Question:
Can someone help me figure out how to fix the slow admin-ajax.php problem? Sorry I'm new to wordpress.
I understand it could be related to the wpbakery (visual composer) plugin used to build the site. But I've disabled plugins one by one and can't figure out the cause.
EDIT: I've used Heartbeat API Plugin as well to no avail.
Thanks in advance.
<URL>
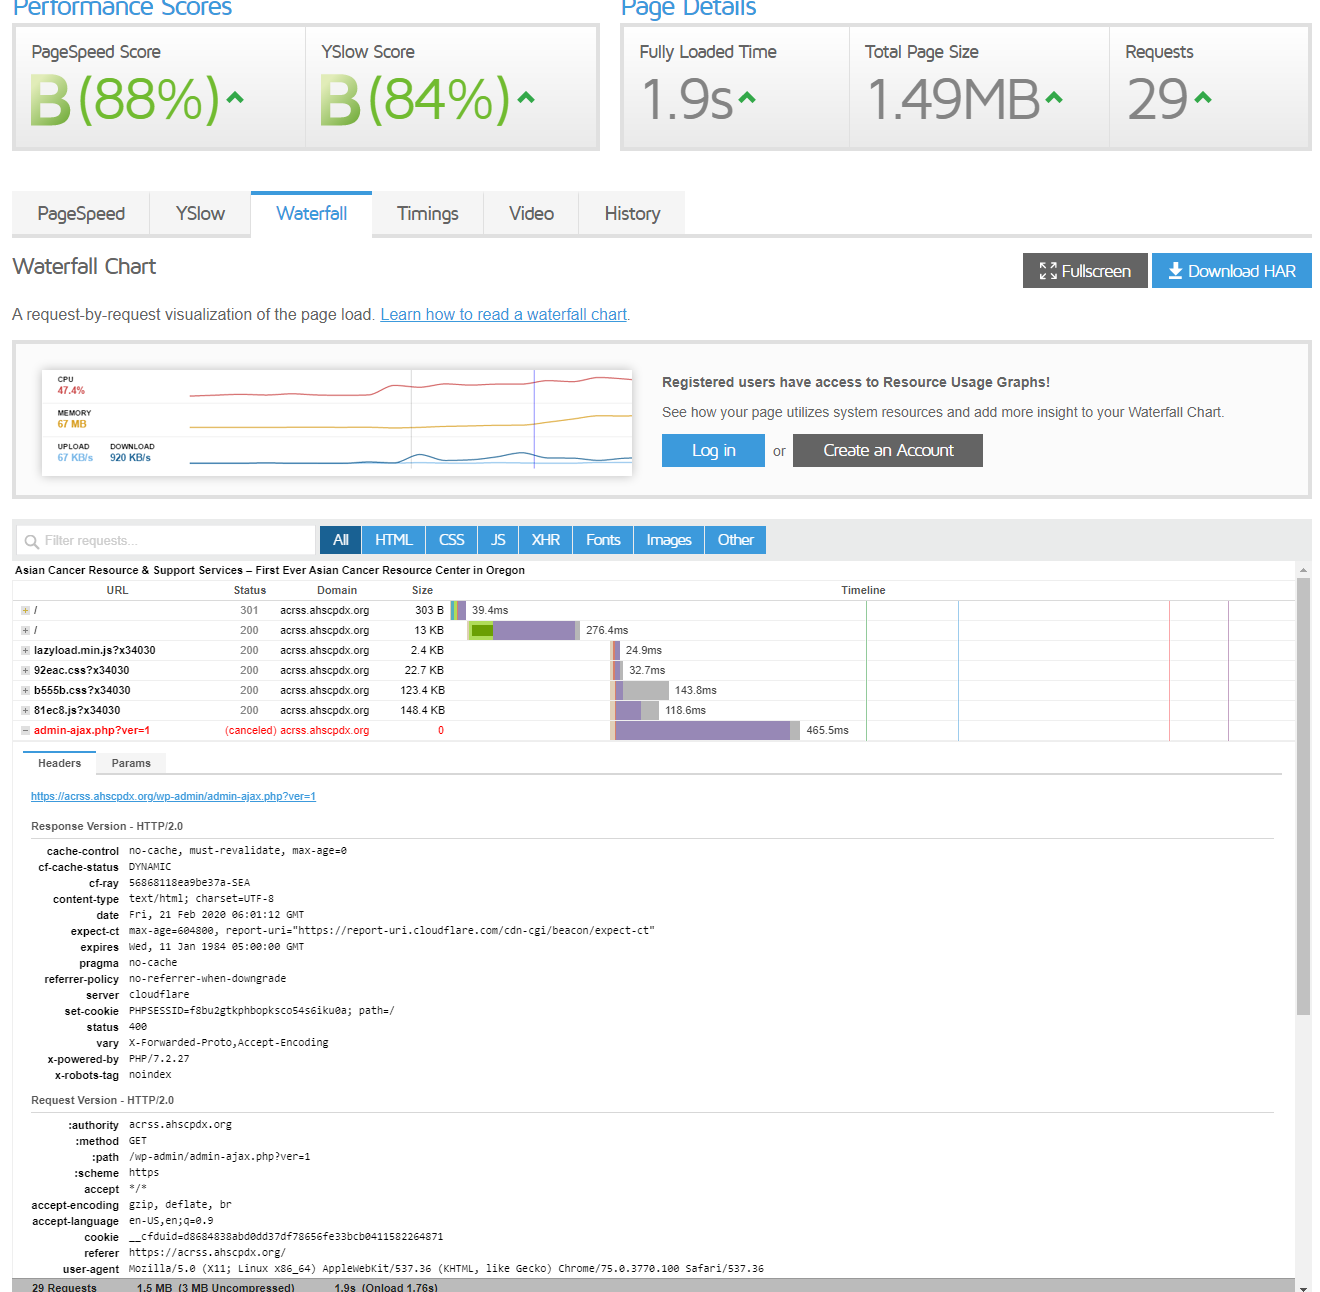
Answer: I ended up just deferring it with W3 Total Cache under the Minify settings for JS by copying and pasting the admin-ajax.php script.